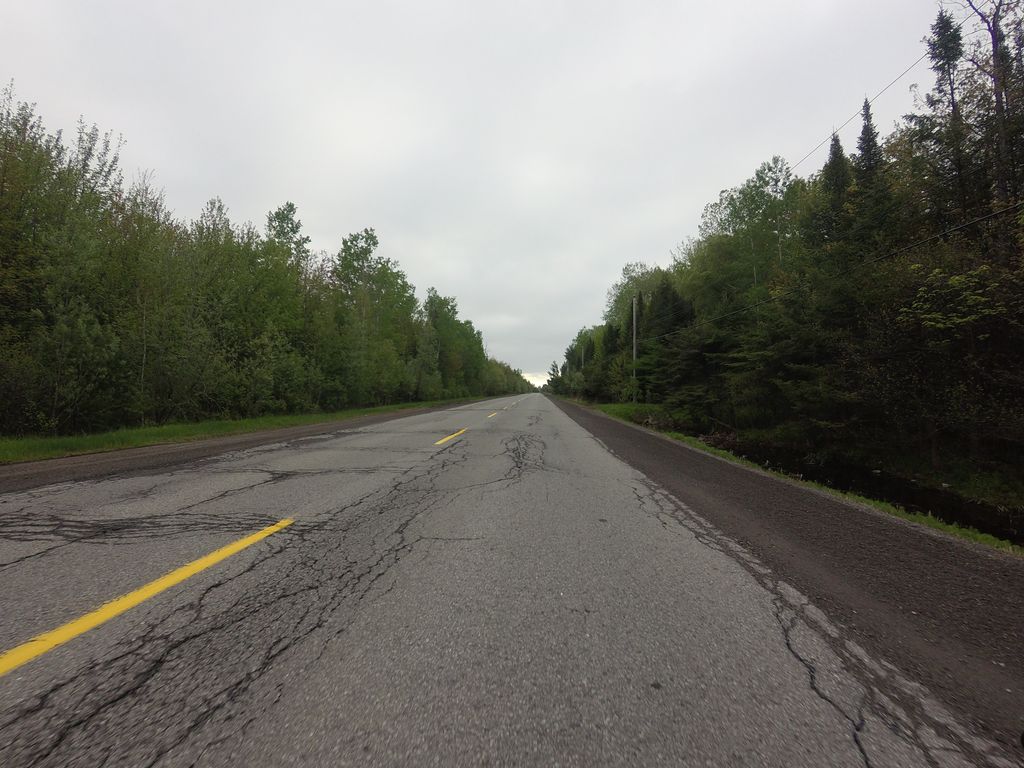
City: ottawa-gatineau